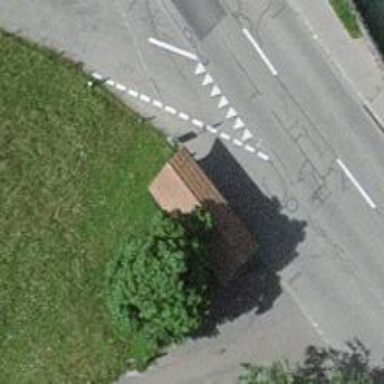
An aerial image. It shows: Bus stop with shelter.